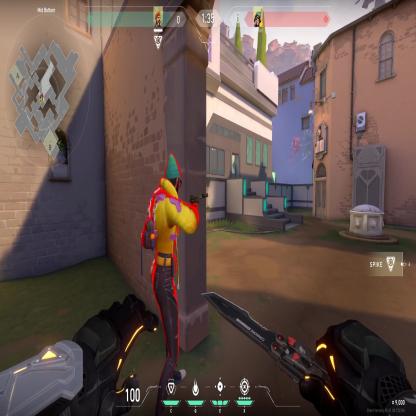
Label: enemy